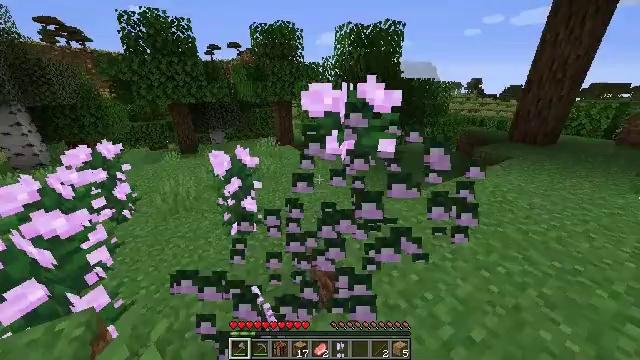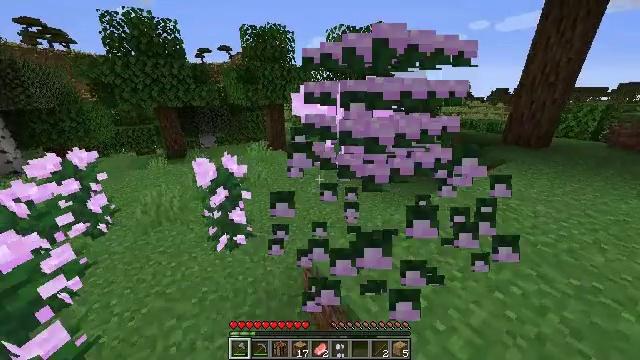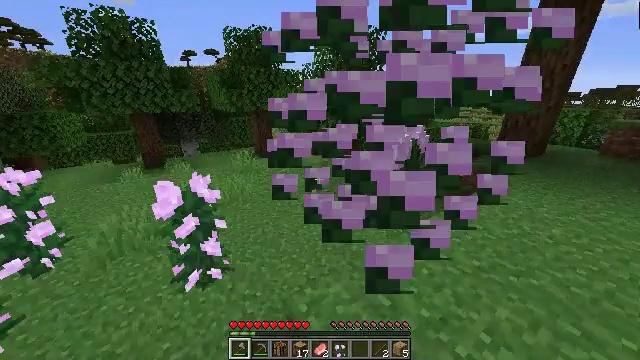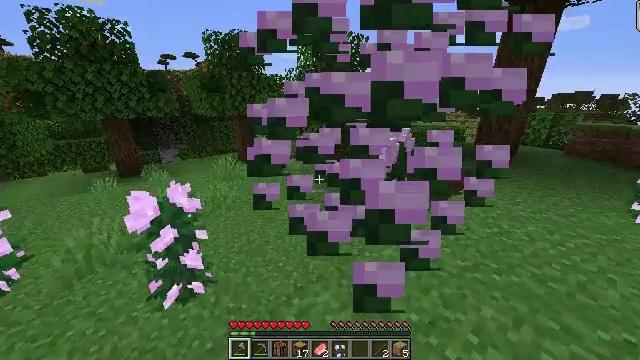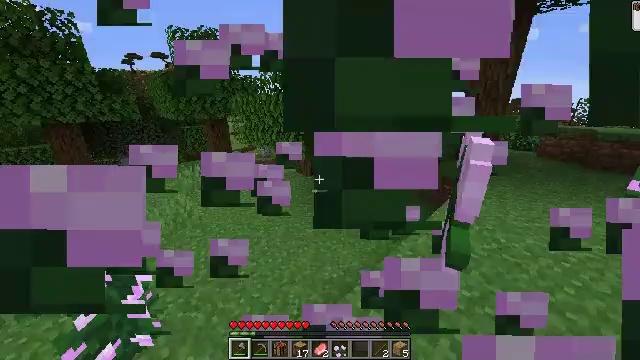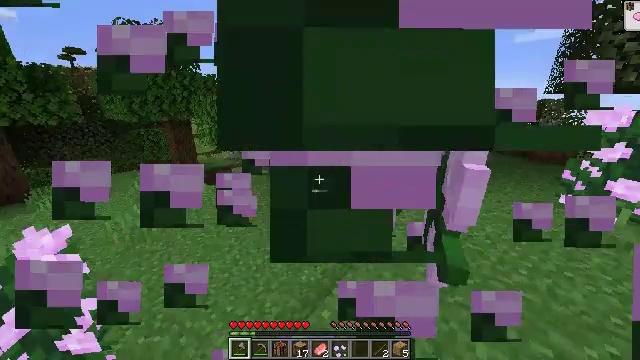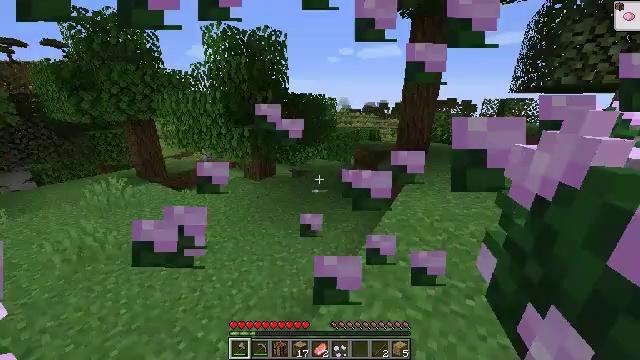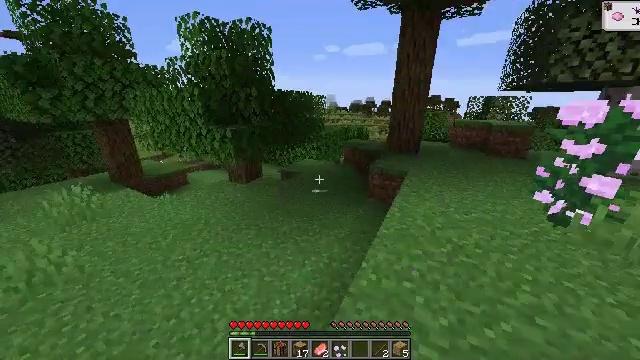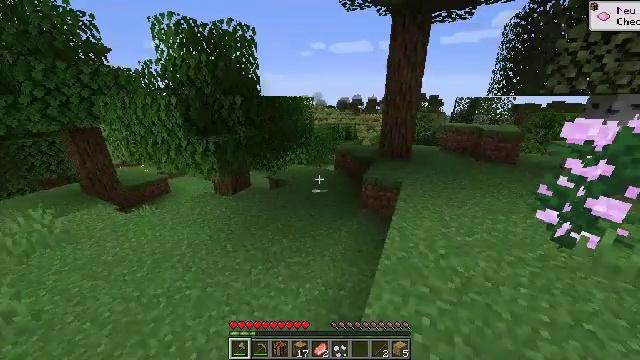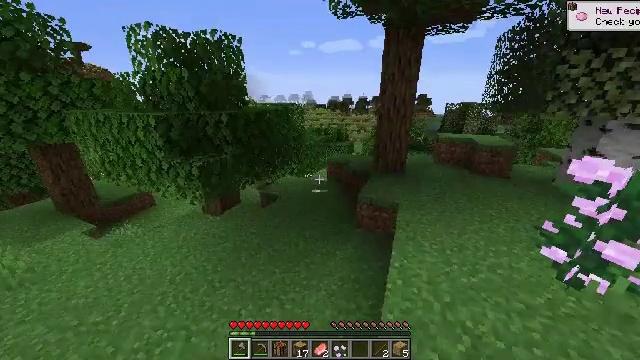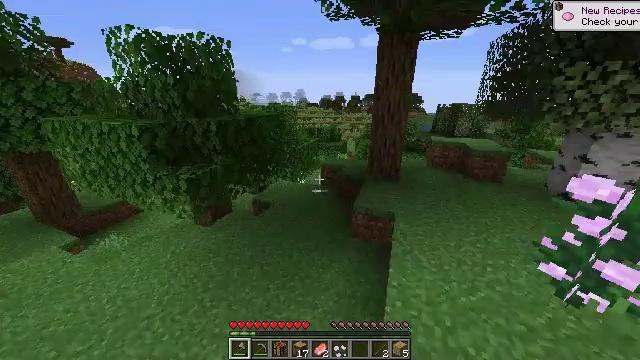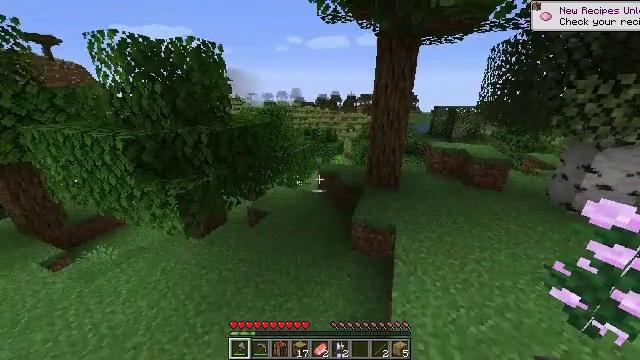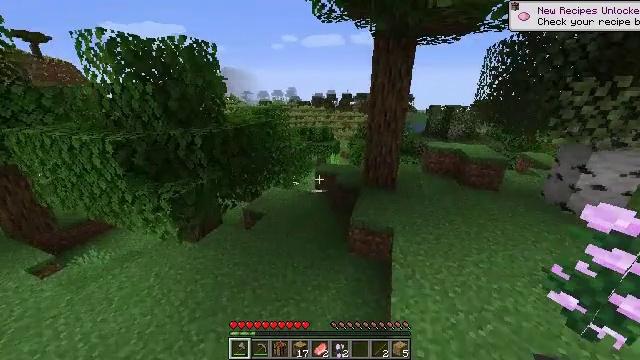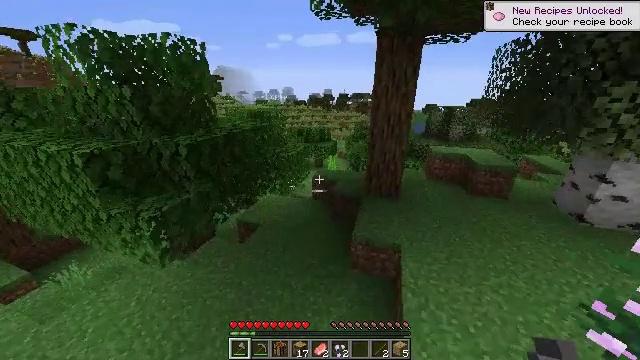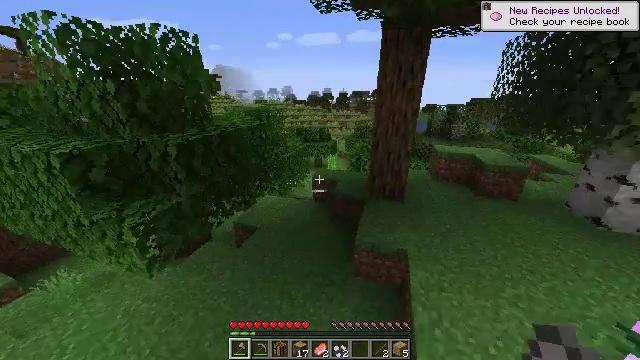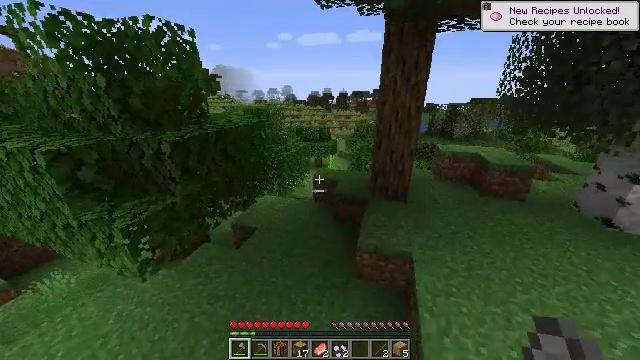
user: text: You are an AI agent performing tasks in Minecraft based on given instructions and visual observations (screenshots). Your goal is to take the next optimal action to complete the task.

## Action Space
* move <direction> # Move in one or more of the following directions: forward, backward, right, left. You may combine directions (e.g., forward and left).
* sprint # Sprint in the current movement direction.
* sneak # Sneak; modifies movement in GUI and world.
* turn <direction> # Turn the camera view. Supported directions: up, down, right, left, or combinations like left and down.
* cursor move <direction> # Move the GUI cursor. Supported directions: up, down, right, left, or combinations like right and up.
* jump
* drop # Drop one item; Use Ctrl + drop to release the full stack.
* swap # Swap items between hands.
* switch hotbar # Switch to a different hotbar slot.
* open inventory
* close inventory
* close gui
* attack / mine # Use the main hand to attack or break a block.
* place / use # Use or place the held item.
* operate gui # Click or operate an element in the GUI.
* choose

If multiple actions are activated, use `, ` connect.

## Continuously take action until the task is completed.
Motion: motion action
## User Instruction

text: Gather sugar cane for crafting.
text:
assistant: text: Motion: move forward, sprint, turn right
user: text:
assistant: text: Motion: move forward, sprint, turn right and up
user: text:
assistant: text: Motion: move forward, sprint, turn right and up
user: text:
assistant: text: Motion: move forward, sprint, turn right
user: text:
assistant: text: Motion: move forward, sprint, turn right
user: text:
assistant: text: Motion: move forward, sprint, turn right
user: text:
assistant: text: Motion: move forward, sprint, turn right
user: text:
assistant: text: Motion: move forward, sprint, turn right, jump
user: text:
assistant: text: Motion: move forward, sprint, turn right, jump
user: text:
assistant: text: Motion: move forward, sprint, turn right, jump
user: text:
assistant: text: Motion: move forward, sprint, turn right, jump
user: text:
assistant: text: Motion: move forward, sprint, turn right, jump
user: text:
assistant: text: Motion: move forward, sprint, jump
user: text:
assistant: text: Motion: move forward, sprint, jump
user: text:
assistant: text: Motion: move forward, sprint, jump
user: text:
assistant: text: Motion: move forward, sprint, jump
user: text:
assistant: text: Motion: move forward, sprint, turn right and up, jump
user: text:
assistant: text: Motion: move forward, sprint, turn up, jump
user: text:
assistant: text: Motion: move forward, sprint, turn up, jump
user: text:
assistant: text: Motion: move forward, sprint, turn up, jump
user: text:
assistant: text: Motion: move forward, sprint, jump
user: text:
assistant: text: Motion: move forward, sprint, jump
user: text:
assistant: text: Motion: move forward, sprint, jump
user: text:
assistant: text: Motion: move forward and move left, sprint, jump
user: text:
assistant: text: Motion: move forward and move left, sprint, jump
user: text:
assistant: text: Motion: move forward and move left, sprint, jump
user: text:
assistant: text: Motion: move forward and move left, sprint, jump
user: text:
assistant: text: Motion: move forward and move left, sprint, jump
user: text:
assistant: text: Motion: move forward and move left, sprint, jump
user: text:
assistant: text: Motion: move forward and move left, sprint, turn right and down, jump